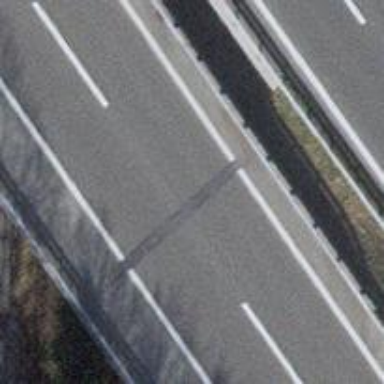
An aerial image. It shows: Asphalt bridge on motorway.